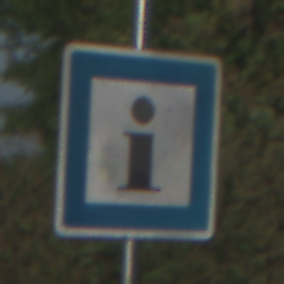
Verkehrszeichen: Informationsstelle
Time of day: MorningAfternoon
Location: Outdoor (RoadRail)
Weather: Clear
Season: NotSpecified
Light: Natural